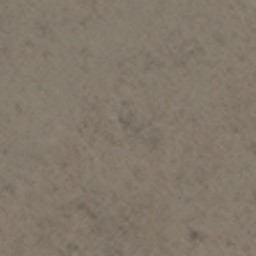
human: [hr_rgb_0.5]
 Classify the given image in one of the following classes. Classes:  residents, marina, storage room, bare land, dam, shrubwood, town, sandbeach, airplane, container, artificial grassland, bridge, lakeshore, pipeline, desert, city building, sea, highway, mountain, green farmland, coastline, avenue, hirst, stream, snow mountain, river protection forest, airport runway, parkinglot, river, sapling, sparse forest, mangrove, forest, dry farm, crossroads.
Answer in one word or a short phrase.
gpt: bare land